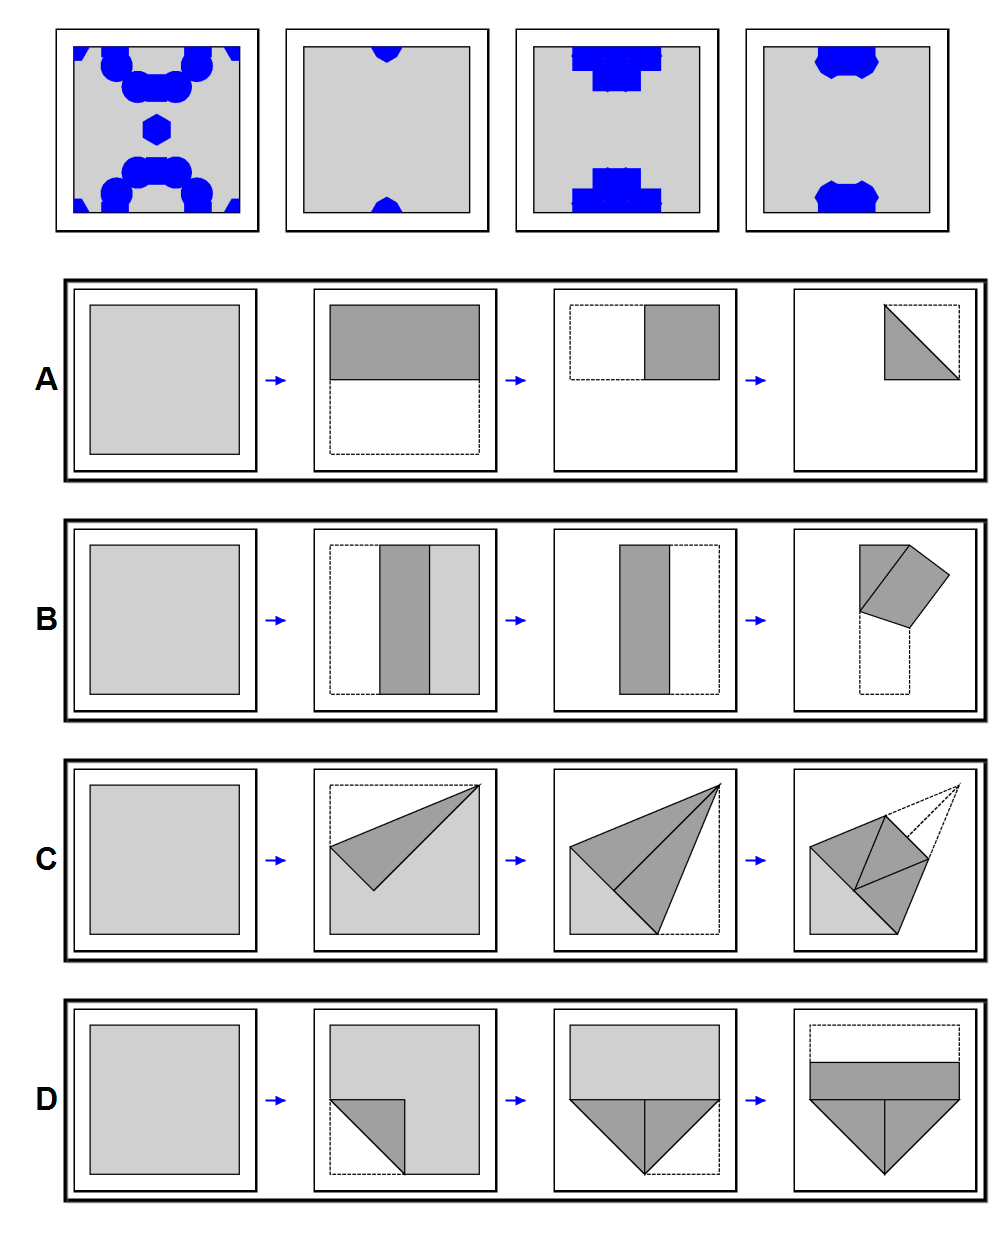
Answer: A